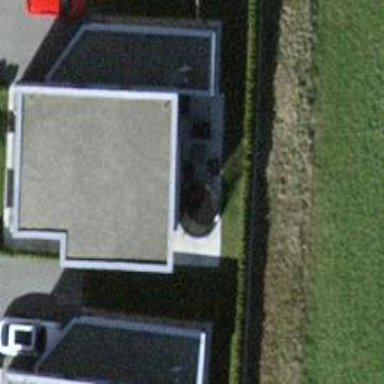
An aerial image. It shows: Simple house.